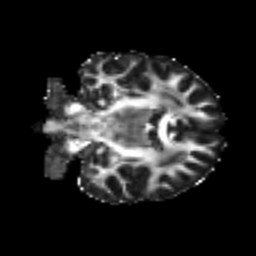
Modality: FA
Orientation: coronal
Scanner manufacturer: siemens
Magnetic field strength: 3 T
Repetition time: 3.6 s
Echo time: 0.092 s